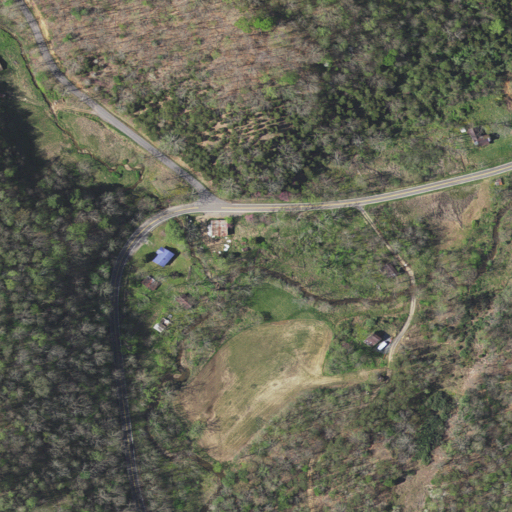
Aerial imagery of valley in Virginia named Cursing Hollow containing deciduous forest, open development, woody wetlands, mixed forest, low intensity development, pasture, herbaceous wetlands, evergreen forest, and high intensity development